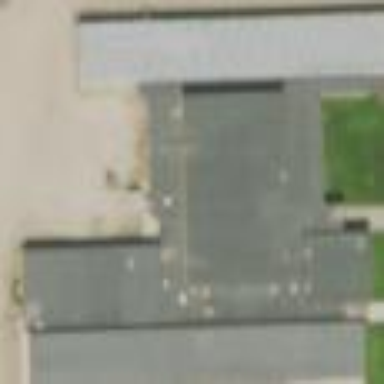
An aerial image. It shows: School building.